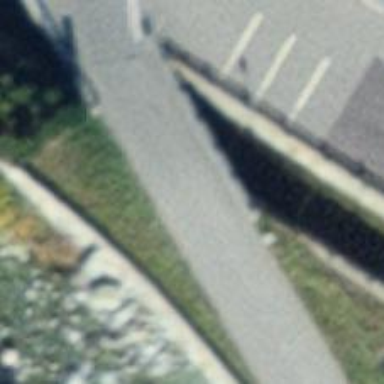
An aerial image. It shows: Residential road with asphalt surface that includes bridge.